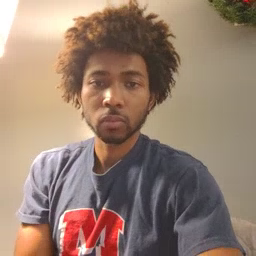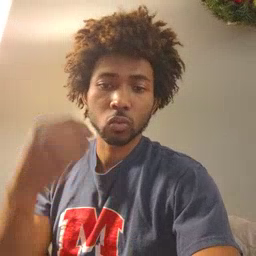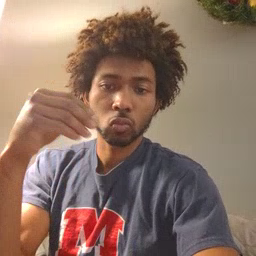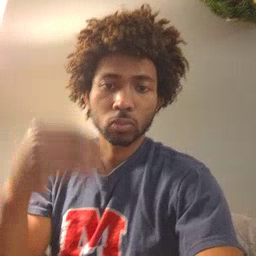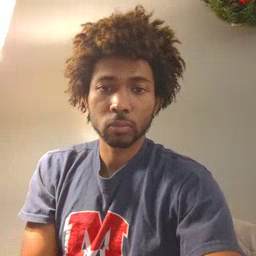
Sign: store